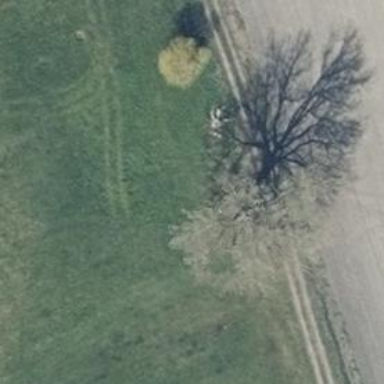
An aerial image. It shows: Landmark tree with broadleaved deciduous leaves.